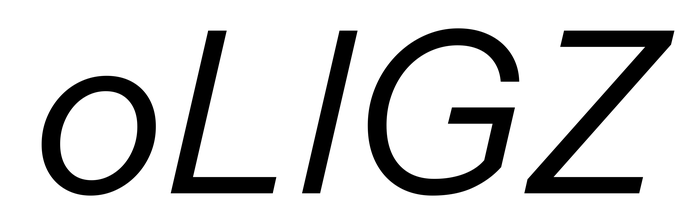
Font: InstrumentSans-Italic_Italic